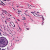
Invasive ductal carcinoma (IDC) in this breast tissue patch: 0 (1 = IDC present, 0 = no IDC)